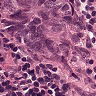
Metastatic tissue present: yes